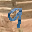
Label: 9